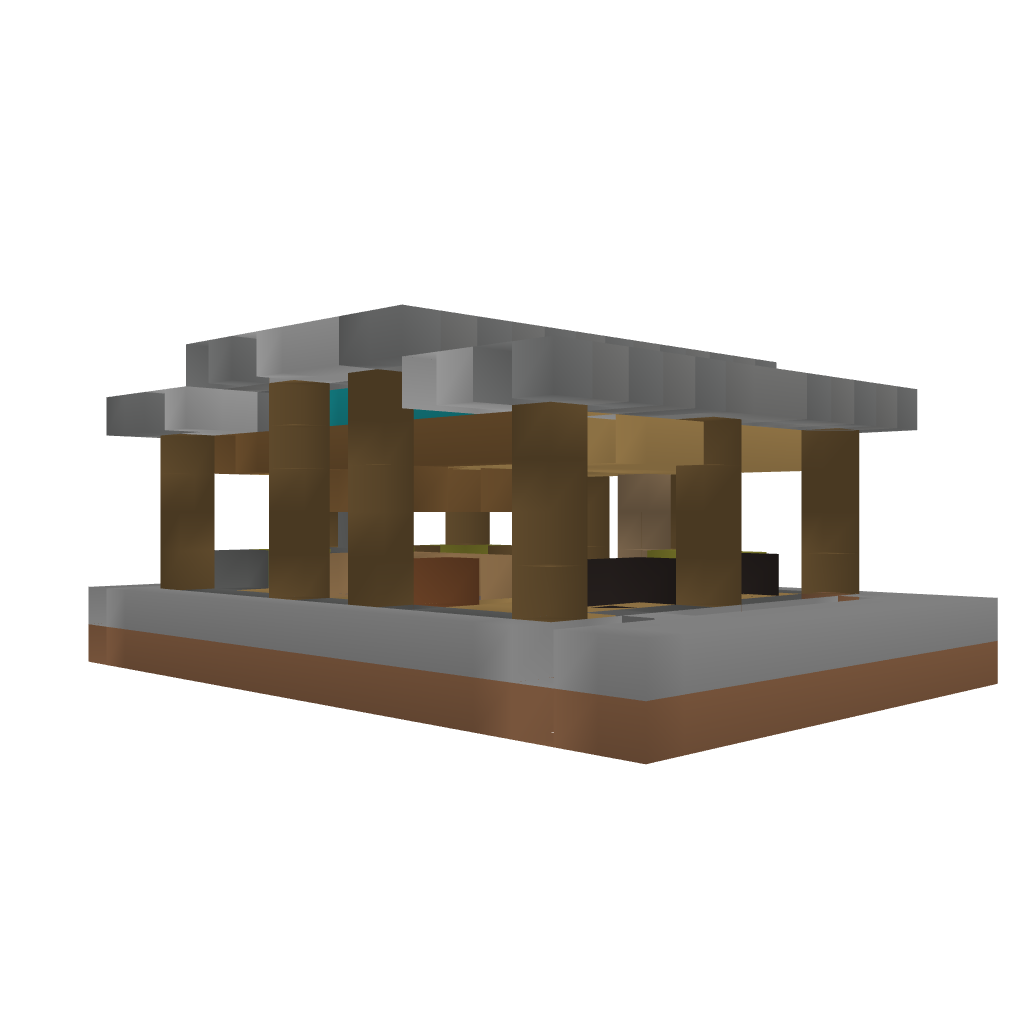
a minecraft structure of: minecraft medieval blacksmith